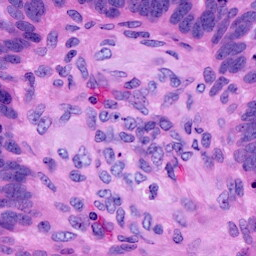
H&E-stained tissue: Ovarian